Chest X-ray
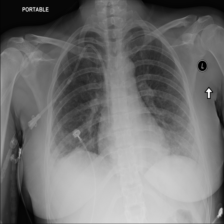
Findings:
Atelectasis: negative
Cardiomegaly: negative
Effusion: negative
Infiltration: positive
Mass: negative
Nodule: negative
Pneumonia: negative
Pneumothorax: negative
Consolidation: negative
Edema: positive
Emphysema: negative
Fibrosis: negative
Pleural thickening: negative
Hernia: negative